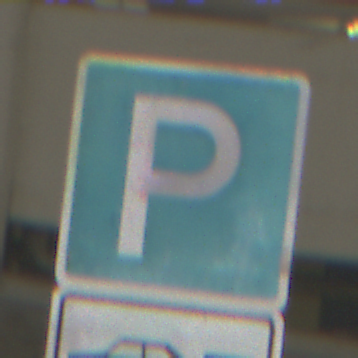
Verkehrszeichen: Parken
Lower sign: MehrspurigeFahrzeugeFrei2
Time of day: Midday
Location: Roofed (Urban)
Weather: Overcast
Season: NotSpecified
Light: Artificial